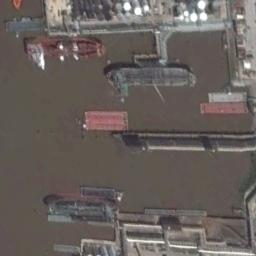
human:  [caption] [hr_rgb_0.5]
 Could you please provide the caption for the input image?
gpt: Several ships of different sizes and colors are docked at the cargo terminal and the water is yellow .

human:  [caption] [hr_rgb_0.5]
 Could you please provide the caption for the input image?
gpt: There are two ships of different sizes at sea .

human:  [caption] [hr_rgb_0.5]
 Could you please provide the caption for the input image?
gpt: There are many orange, Green ships docked at the dock .

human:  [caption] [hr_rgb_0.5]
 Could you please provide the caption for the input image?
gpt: There are two ships in the green water on the shore .

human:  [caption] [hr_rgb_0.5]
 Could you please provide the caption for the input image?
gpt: There are several ships at the harbor .